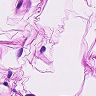
Metastatic tissue present: no